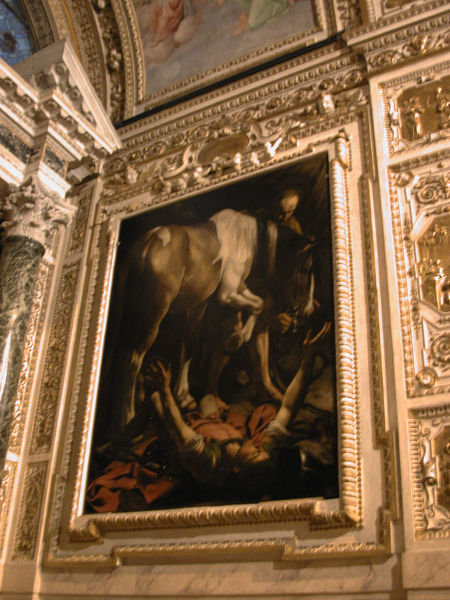
Titel: Cappella Cesari mit Gemälden von der Bekehrung des Paulus und der Kreuzigung des Petrus
Künstler: Michelangelo Merisi da Caravaggio
Standort: Rom, S. Maria del Popolo (EU - I - Latium)
Schlagwörter: gemälde, pferd, sturz